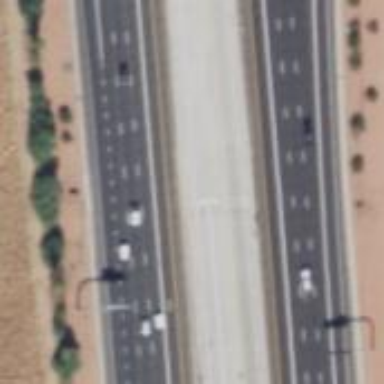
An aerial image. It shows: Motorway link.